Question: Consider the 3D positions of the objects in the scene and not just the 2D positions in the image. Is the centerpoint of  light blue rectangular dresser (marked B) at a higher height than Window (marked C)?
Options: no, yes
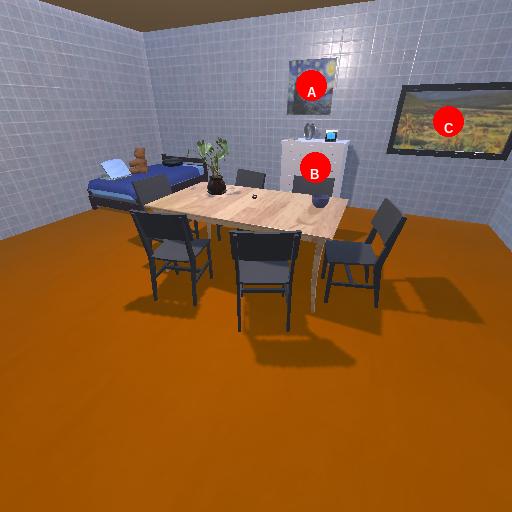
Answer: no